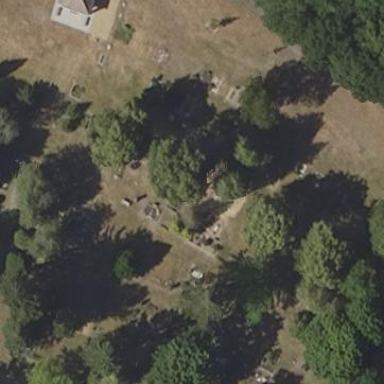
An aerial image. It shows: Cemetery.